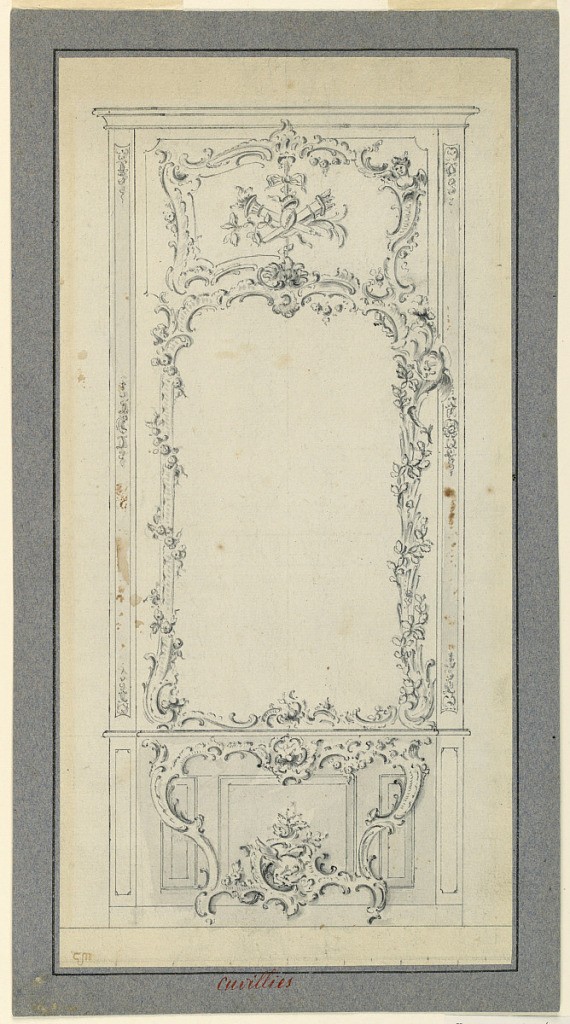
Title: Design of a Console Table with a Mirror
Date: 1750
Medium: Pen with greyish, black ink, brush with black washes, black chalk on paper
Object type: drawing
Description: Conceived, probably by an apprentice, in the style of François Cuvilliés. A dragon is shown in an escutcheon in the bottom center of the table, a trophy of attributes of gods in a panel over the mirror.